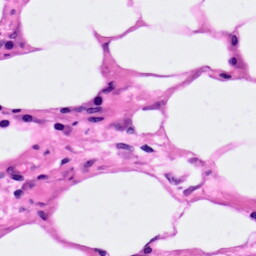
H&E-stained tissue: Pancreatic